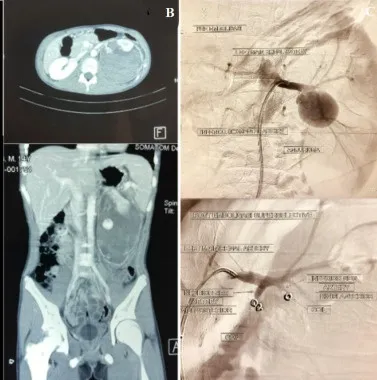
Super selective embolization.
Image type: radiology (ct)